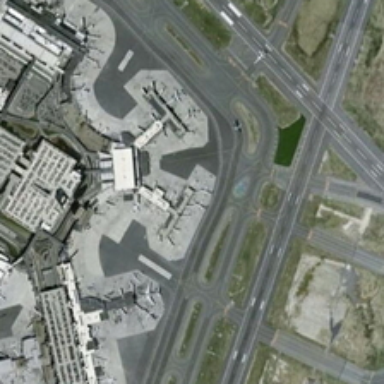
There is an airport in one corner of two crossed roads  which has some planes parked near a star like building .